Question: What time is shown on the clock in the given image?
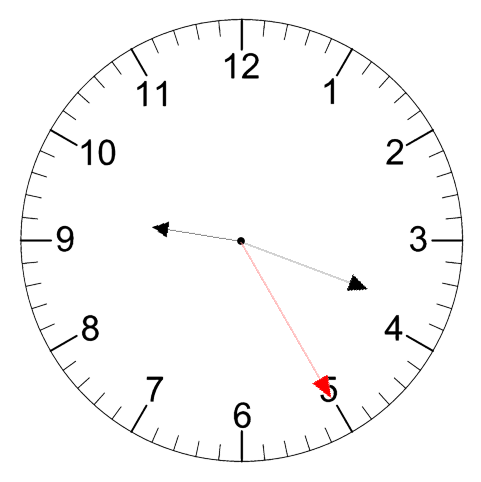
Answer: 09:18:25